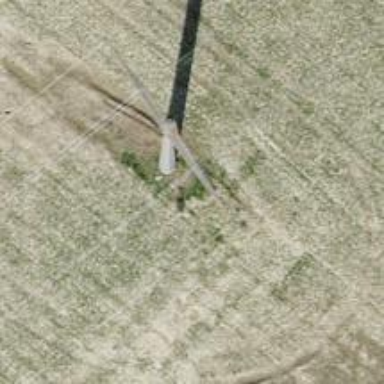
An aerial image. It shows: Power pole.